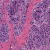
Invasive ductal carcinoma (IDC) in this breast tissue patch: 0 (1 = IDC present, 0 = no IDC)